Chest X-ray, PA view. Patient: 41 years old, sex F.
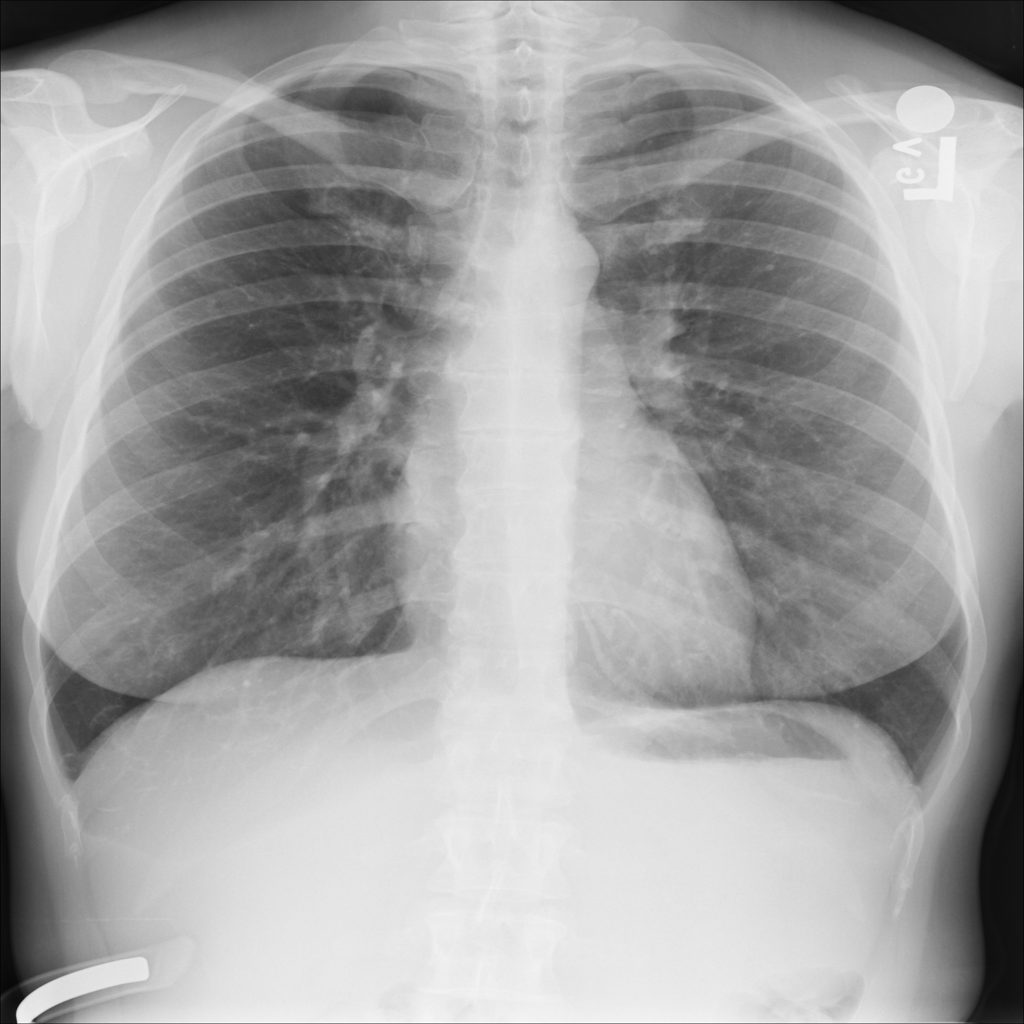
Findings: No Finding